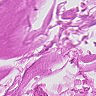
Metastatic tissue present: no